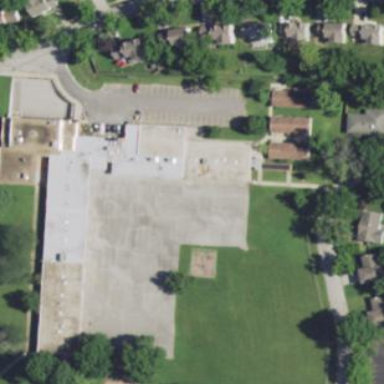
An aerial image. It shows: Schoolyard designated as leisure land.